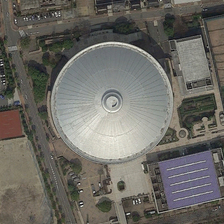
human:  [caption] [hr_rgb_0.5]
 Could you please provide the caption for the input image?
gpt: several small buildings and green trees are around a circle building .

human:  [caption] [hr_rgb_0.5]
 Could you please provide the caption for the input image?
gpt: several small buildings and green trees are around a circle building .

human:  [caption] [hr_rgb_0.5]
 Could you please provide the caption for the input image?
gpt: several small buildings and green trees are around a circle building .

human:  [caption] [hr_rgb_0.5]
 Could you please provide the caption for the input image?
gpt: several small buildings and green trees are around a circle building .

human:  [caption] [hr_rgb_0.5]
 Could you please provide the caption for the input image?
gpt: several small buildings and green trees are around a circle building .